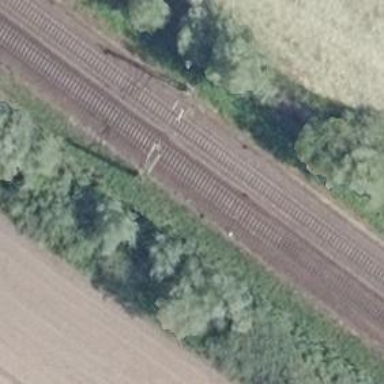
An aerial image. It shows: Railway signal.